Question: This is based off my last question -
<URL>
I went and looked over the ReadMe for the github project the person recommended -
<URL>
I followed the instructions and added the github project as a depenency and copied this code to test
'''
new ShowcaseView.Builder(this)
.setTarget(new ActionViewTarget(this, ActionViewTarget.Type.OVERFLOW))
.setContentTitle("ShowcaseView")
.setContentText("This is highlighting the Home button")
.hideOnTouchOutside()
.build();
'''
the ShowcaseView stuff in my application.
However when I ran the application, here's the error I got

Here is my code for generating the options menu
'''
@Override
public boolean onCreateOptionsMenu(Menu menu) {
MenuInflater inflater=getMenuInflater();
inflater.inflate(R.menu.menu_main,menu);
return super.onCreateOptionsMenu(menu);
}
'''
and R.menu.menu_main
'''
<menu xmlns:android="http://schemas.android.com/apk/res/android"
xmlns:app="http://schemas.android.com/apk/res-auto"
xmlns:tools="http://schemas.android.com/tools"
tools:context="com.example.chris.myapplication.MainActivity">
<item
android:title="Settings"
/>
</menu>
'''
Does anyone know how to resolve this or change the ReadMe client code so that the ShowCaseView highlights the options menu(way of telling user what menu options there are)? I tried digging through the source files of this project but it was too time consuming to comment/understand everything and I couldn't find anything regarding this issue.
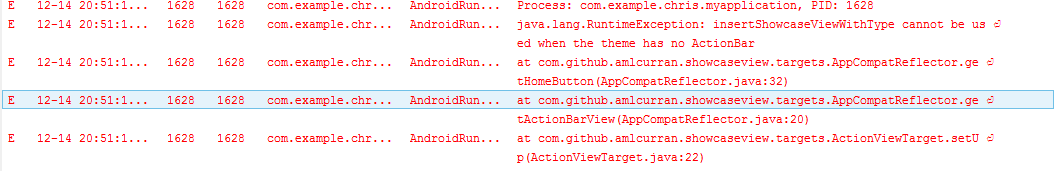
Answer: I think your issue has being answered here:: <URL>